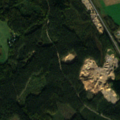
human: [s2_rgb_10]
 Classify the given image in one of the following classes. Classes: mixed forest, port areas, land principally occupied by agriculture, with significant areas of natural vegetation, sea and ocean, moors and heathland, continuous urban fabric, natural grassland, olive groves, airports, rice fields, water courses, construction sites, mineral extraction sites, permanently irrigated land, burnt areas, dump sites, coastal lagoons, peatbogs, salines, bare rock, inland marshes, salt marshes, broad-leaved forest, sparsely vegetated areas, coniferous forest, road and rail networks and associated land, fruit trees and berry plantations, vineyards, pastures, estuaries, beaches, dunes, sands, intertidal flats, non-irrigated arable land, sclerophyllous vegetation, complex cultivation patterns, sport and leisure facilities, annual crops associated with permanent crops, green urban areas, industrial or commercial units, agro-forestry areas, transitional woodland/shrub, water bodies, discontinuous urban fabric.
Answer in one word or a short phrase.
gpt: non-irrigated arable land, coniferous forest, mixed forest